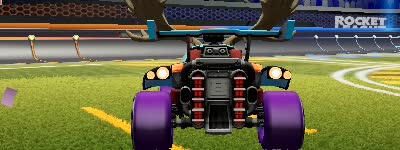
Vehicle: octane